Interaction volume radius: 5 \u00c5
Interaction volume height: 10 \u00c5
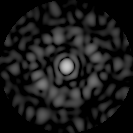
Disorder parameter: 0.7559